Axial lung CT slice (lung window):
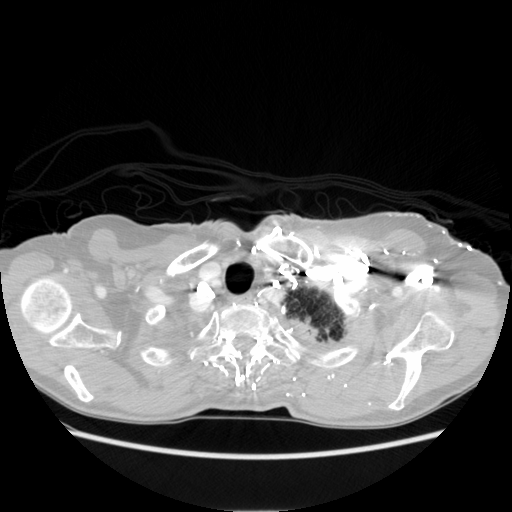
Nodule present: no